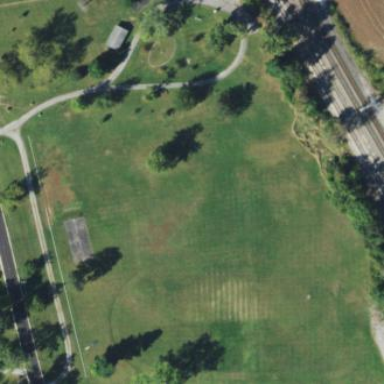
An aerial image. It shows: Park.